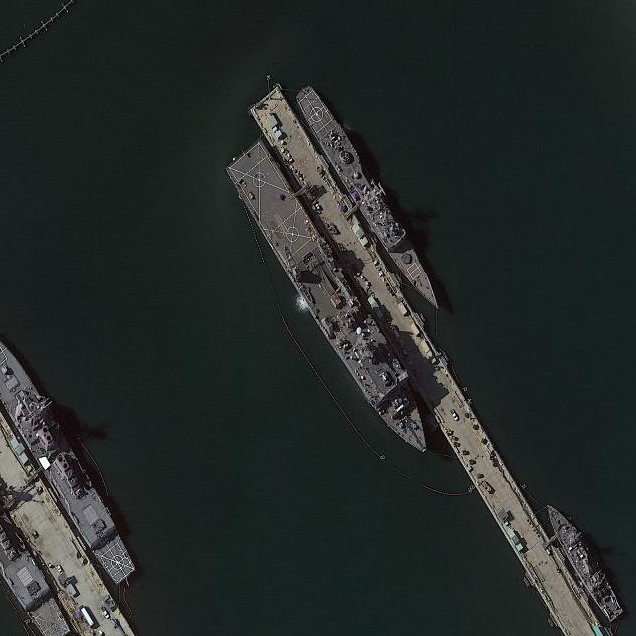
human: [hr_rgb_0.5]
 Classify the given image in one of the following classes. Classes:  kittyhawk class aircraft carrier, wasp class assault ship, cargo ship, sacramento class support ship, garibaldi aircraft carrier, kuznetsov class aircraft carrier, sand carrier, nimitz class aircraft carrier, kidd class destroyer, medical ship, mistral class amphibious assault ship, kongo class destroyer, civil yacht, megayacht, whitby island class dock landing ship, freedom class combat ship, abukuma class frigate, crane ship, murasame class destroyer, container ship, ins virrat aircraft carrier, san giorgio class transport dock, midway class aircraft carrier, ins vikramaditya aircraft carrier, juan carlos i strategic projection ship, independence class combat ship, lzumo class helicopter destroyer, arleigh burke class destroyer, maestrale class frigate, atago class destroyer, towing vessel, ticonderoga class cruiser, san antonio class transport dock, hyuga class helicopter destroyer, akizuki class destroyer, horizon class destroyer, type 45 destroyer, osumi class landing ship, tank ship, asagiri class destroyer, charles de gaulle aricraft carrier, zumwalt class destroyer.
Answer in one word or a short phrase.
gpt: Whitby Island class dock landing ship